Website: slack
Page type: payment
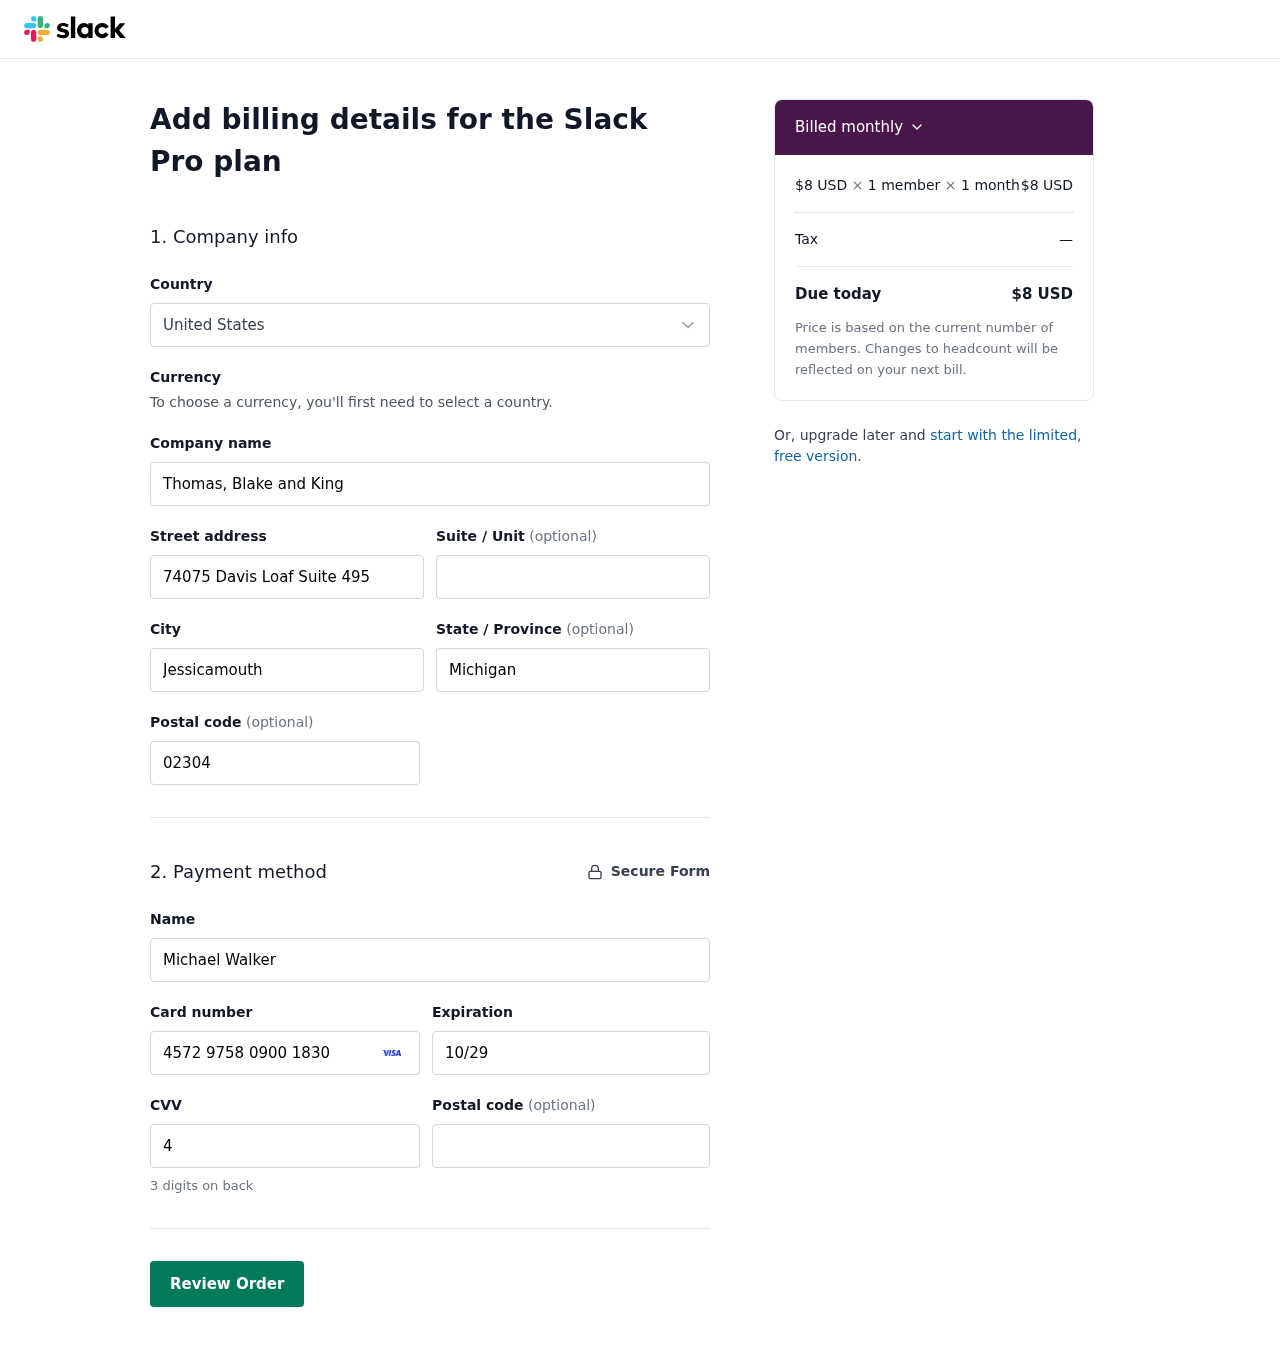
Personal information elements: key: PII_COUNTRY
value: United States
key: PII_COMPANY
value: Thomas, Blake and King
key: PII_STREET
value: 74075 Davis Loaf Suite 495
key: PII_CITY
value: Jessicamouth
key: PII_STATE
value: Michigan
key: PII_POSTCODE
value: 02304
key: PII_FULLNAME
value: Michael Walker
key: PII_CARD_NUMBER
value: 4572 9758 0900 1830
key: PII_CARD_EXPIRY
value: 10/29
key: PII_CARD_CVV
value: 493
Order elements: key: ORDER_PRICE_PER_MEMBER
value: $8 USD
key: ORDER_NUM_MEMBERS
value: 1 member
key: ORDER_NUM_MONTHS
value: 1 month
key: ORDER_SUBTOTAL
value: $8 USD
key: ORDER_TAX
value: —
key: ORDER_TOTAL
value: $8 USD